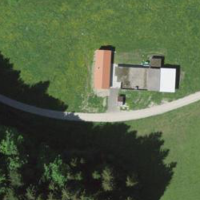
EUNIS habitat code: 24
Species observed at this site:
Prunella vulgaris